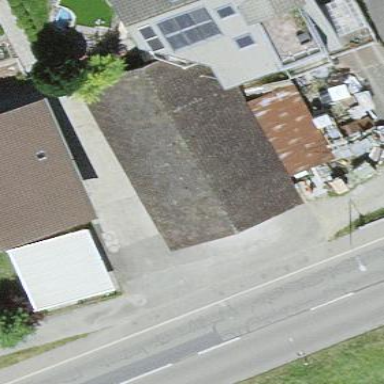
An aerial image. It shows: Garage.